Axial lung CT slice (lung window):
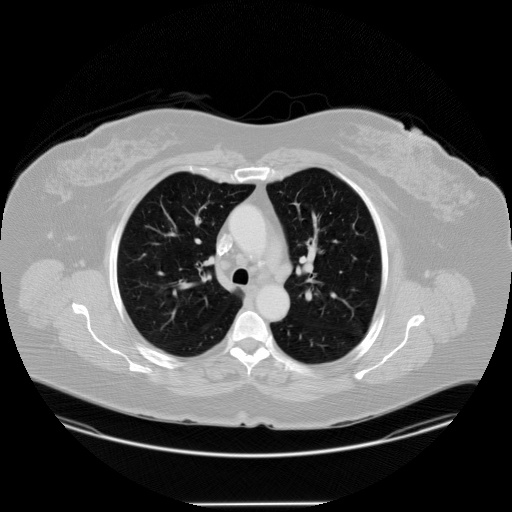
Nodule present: no